Field crop: maize
Growth stage: 2
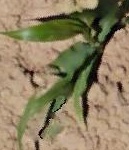
Species: maize